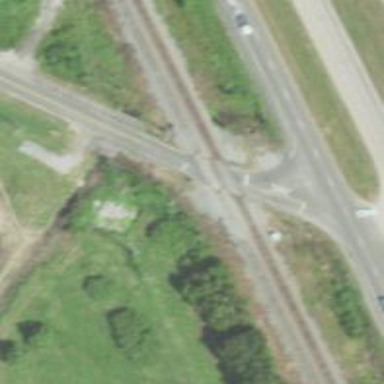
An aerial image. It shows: Railway level crossing.